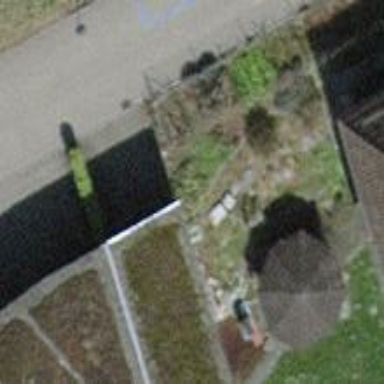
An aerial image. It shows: Garage.